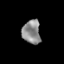
Tissue: lung
Cell type: Epithelial cells
Senescence score: 0.1671
Nuclear area (px): 423
Mean DAPI intensity: 140.061